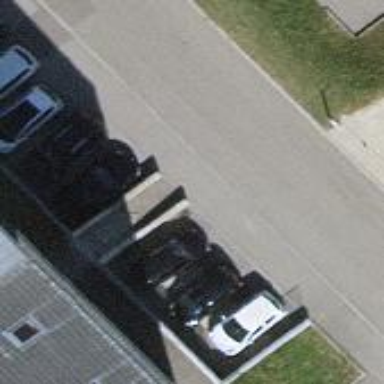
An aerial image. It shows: Street side parking area.